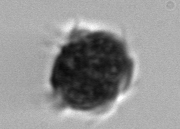
Label: Mesodinium